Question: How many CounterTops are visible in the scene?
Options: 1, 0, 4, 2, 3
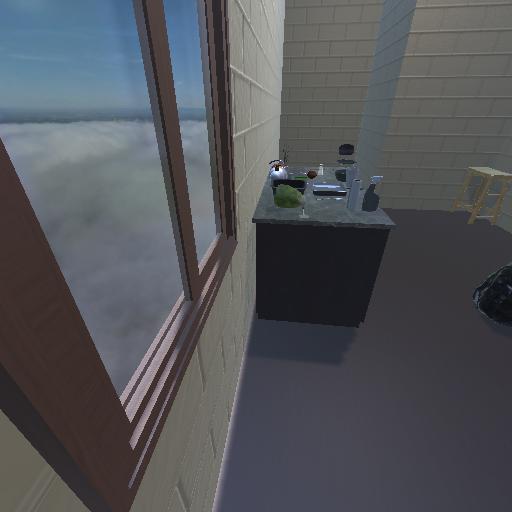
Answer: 1